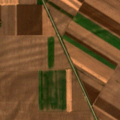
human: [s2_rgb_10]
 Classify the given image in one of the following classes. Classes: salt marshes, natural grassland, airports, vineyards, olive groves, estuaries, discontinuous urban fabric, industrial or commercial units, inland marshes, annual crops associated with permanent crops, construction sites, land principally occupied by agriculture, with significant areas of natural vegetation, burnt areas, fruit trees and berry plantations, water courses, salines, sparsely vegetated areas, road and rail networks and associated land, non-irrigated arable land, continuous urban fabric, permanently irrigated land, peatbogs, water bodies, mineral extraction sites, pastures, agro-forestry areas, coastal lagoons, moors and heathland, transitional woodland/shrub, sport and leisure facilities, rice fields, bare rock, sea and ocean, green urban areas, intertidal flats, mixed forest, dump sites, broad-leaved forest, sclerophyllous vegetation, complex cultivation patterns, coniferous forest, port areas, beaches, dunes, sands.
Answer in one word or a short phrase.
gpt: non-irrigated arable land